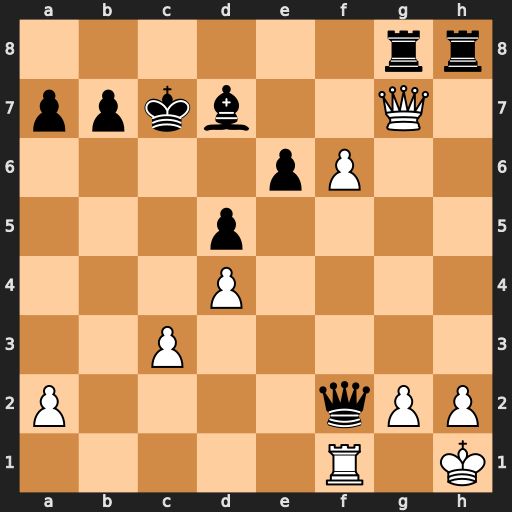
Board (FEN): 6rr/ppkb2Q1/4pP2/3p4/3P4/2P5/P4qPP/5R1K
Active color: w
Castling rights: -
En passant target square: -
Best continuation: Rxf2 Rxg7 fxg7 Rg8 Rf7 Kd6 h4